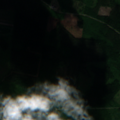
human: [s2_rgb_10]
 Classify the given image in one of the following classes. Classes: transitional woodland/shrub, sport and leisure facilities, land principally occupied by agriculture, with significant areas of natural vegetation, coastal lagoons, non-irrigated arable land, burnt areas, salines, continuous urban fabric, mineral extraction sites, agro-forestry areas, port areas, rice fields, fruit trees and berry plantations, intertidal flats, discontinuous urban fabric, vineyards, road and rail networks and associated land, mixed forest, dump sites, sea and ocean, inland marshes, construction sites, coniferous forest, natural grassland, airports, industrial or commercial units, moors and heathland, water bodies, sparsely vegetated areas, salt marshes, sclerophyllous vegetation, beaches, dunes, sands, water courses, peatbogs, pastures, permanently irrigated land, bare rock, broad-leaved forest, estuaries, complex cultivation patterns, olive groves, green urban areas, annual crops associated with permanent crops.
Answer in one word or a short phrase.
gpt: land principally occupied by agriculture, with significant areas of natural vegetation, coniferous forest, mixed forest, transitional woodland/shrub